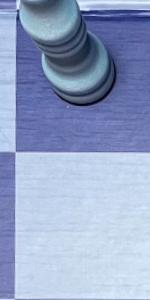
Label: Empty